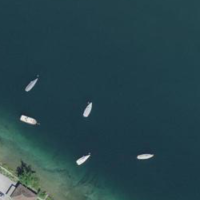
EUNIS habitat code: 14
Species observed at this site:
Echinochloa crus-galli